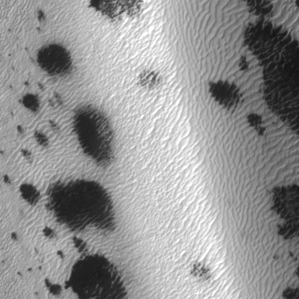
Label: frost